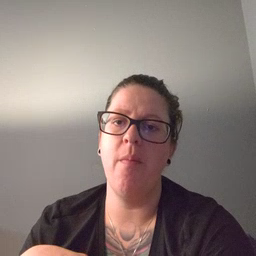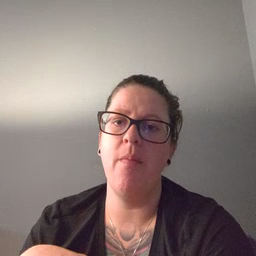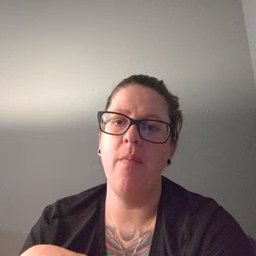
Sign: close